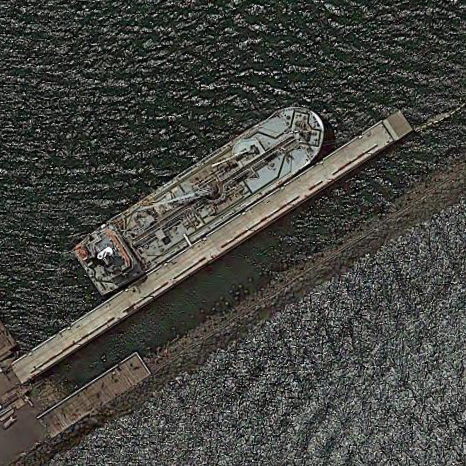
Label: civil